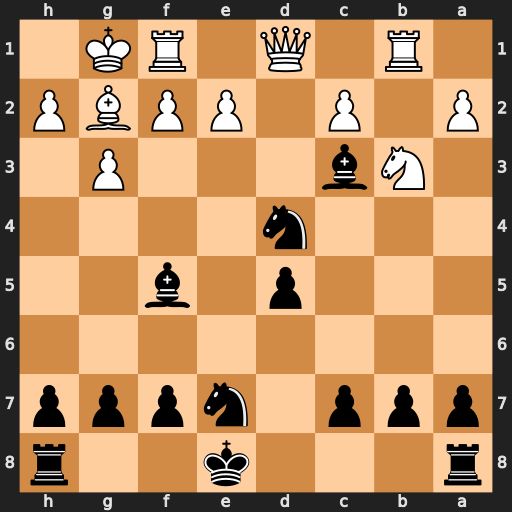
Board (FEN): r3k2r/ppp1nppp/8/3p1b2/3n4/1Nb3P1/P1P1PPBP/1R1Q1RK1
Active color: b
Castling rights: kq
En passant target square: -
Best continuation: Bxc2 Nxd4 Bxd1